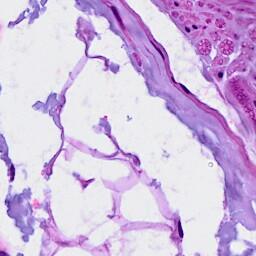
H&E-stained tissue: Breast